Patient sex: M
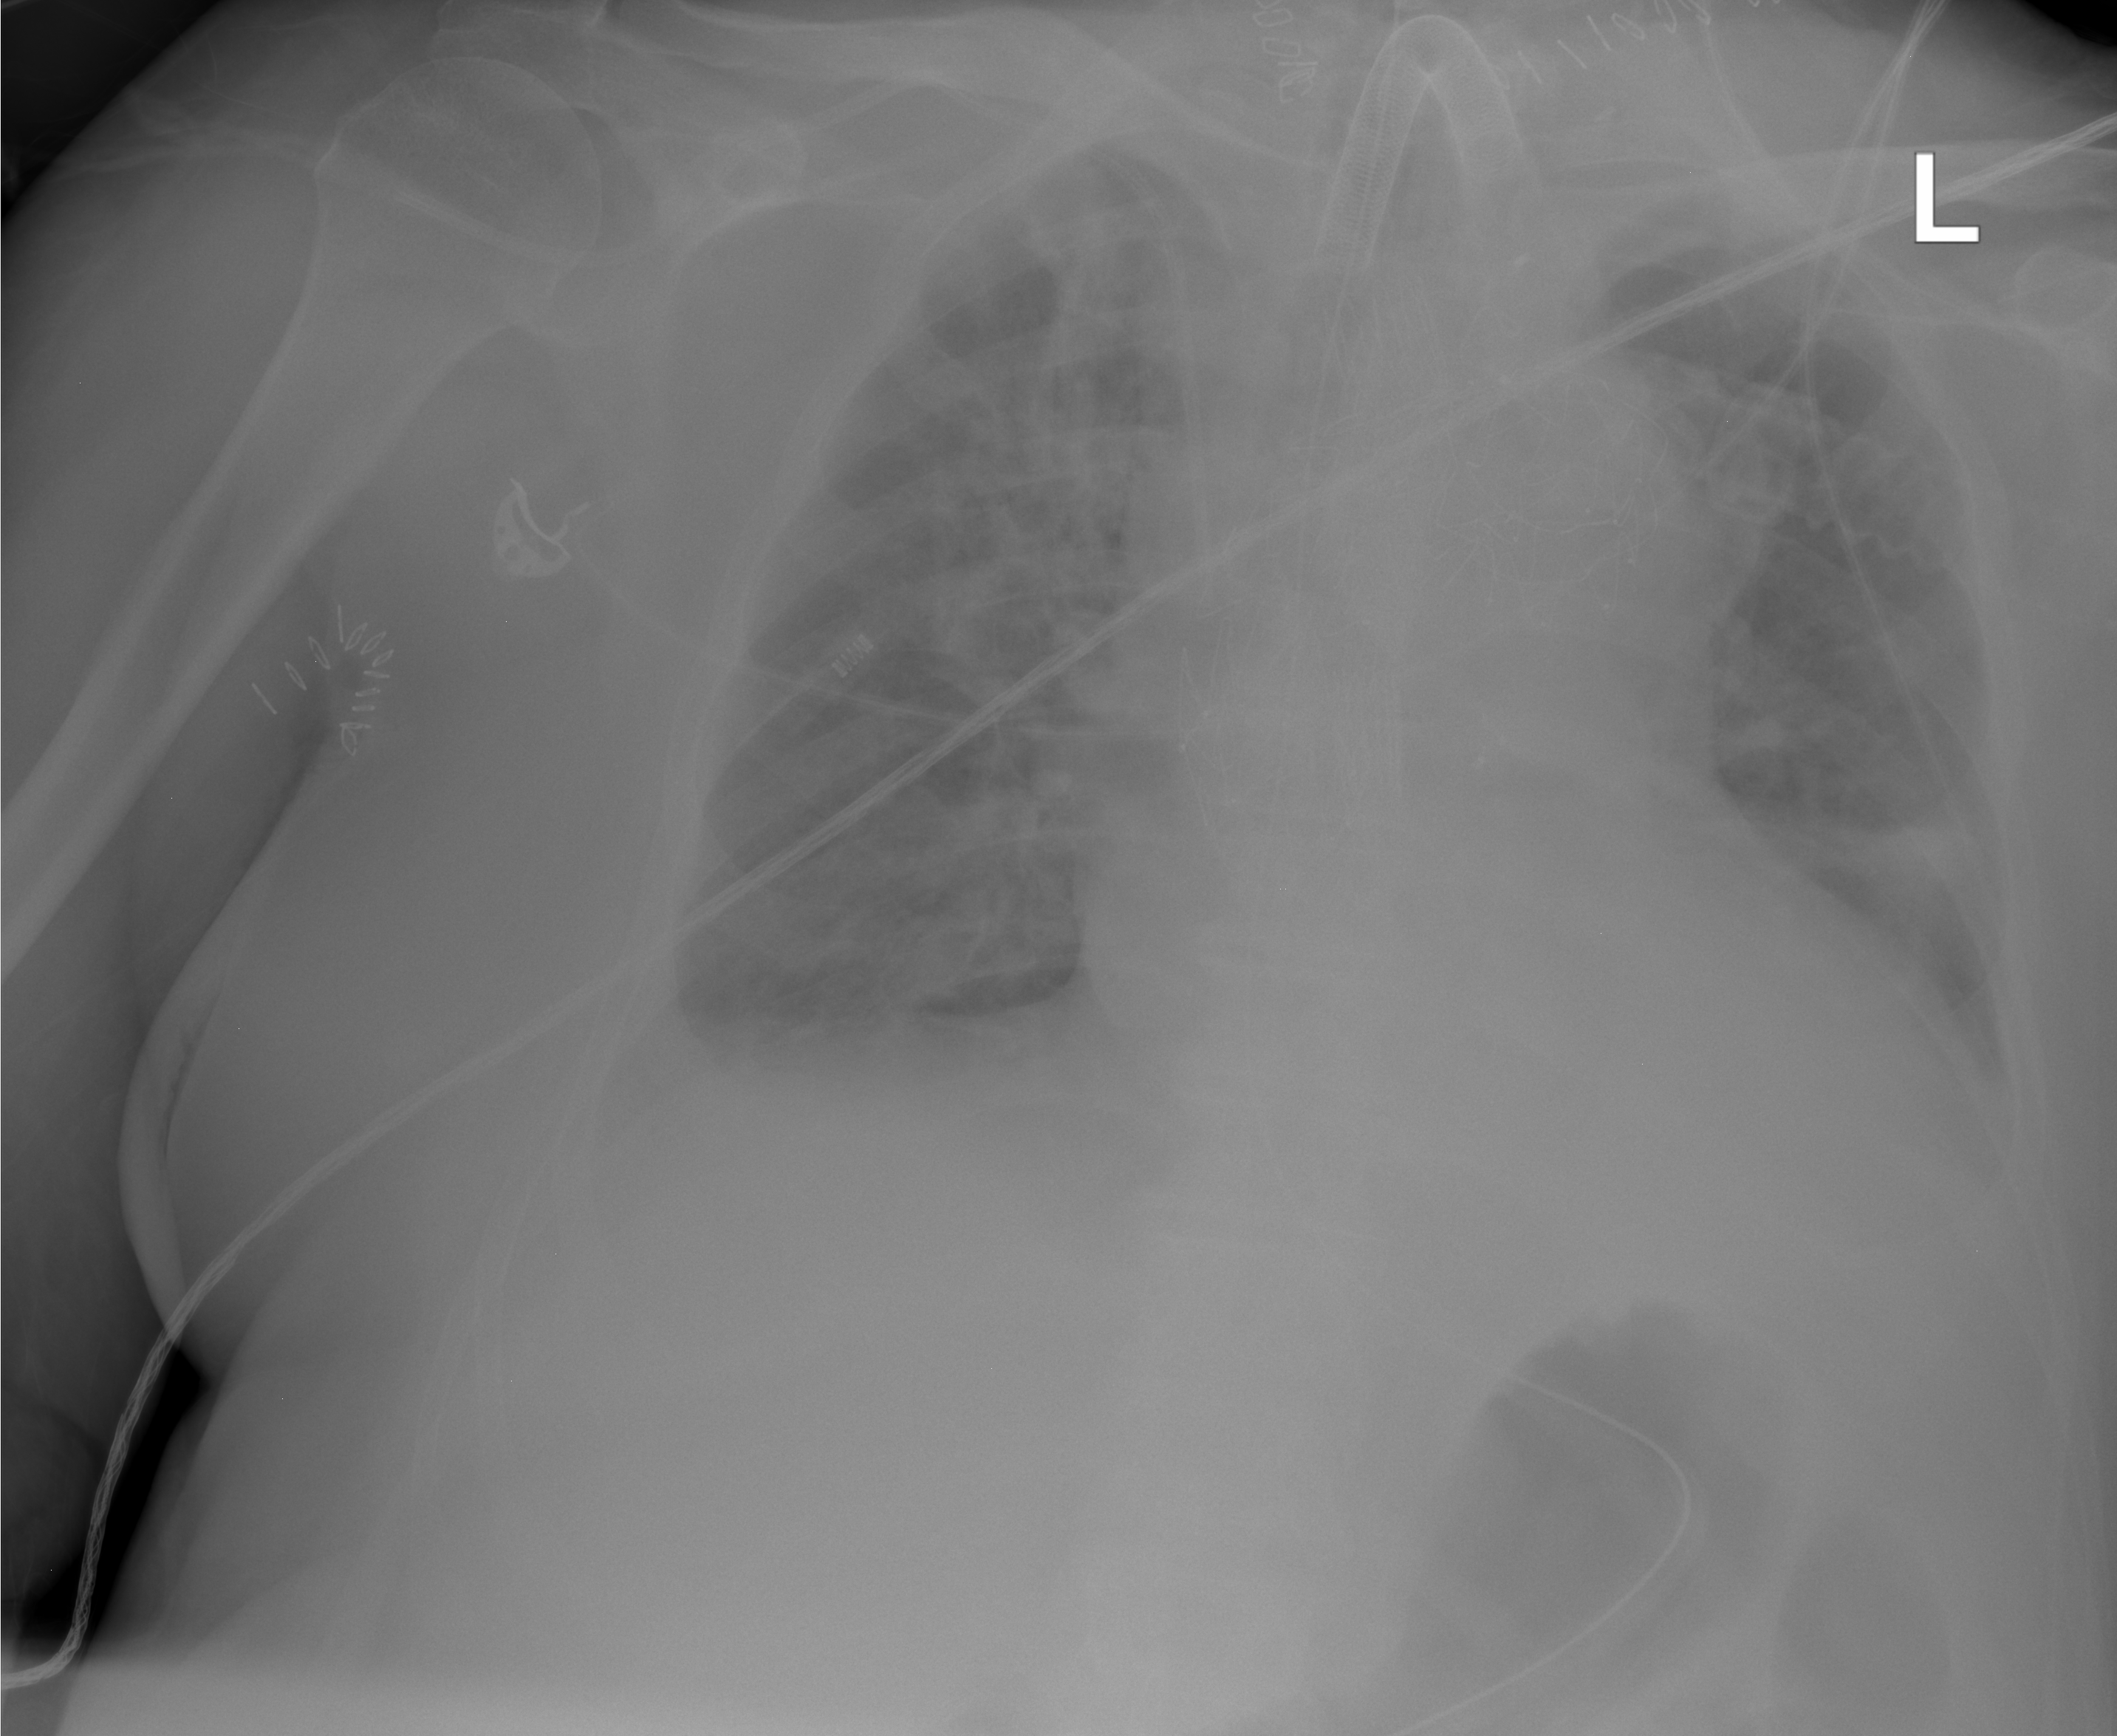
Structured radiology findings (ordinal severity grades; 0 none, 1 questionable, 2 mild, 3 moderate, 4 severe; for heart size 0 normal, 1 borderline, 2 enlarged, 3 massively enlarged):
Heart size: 1
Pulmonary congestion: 2
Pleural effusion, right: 1
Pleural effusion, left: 1
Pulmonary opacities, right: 3
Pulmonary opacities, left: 0
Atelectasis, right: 2
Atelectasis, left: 1